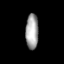
Tissue: lung
Cell type: Epithelial cells
Senescence score: 0.1958
Nuclear area (px): 446
Mean DAPI intensity: 161.258